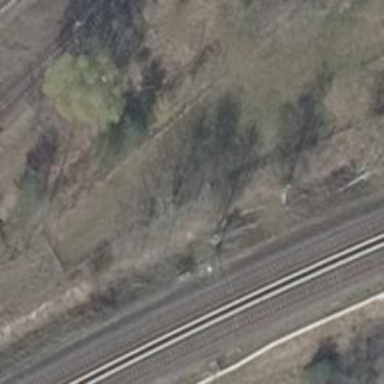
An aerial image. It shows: Track with grade1 quality.